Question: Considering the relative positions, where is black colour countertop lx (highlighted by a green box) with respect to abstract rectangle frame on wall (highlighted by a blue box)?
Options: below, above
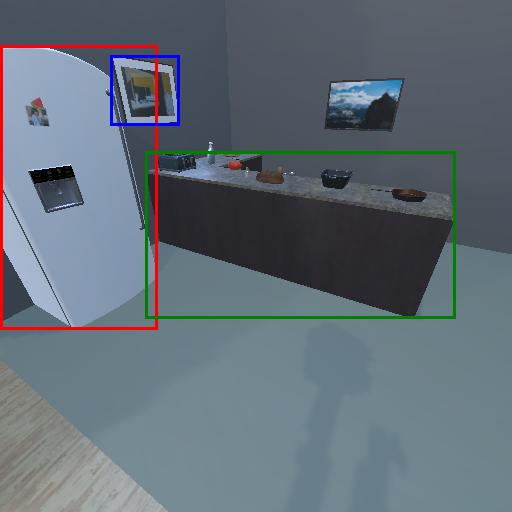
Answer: below